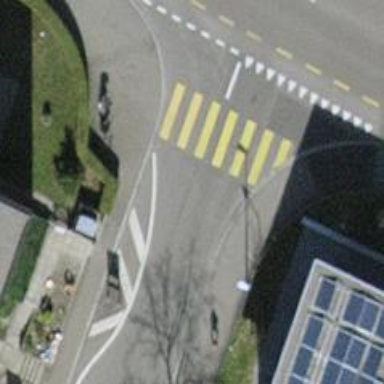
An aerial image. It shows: Zebra crossing on the road.